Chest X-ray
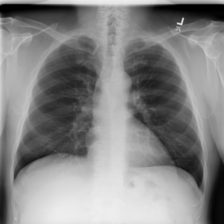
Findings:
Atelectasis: negative
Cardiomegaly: negative
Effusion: negative
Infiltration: negative
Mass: negative
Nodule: negative
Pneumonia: negative
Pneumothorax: negative
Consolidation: negative
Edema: negative
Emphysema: negative
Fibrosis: negative
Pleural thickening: negative
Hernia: negative